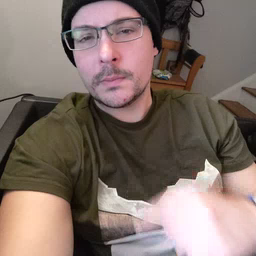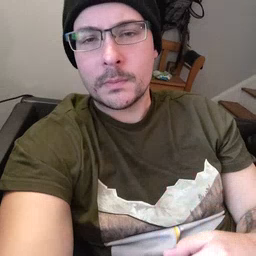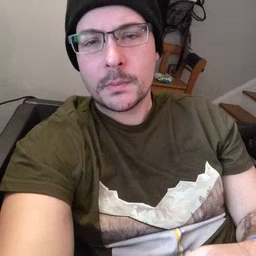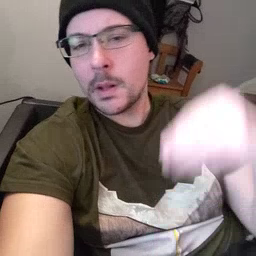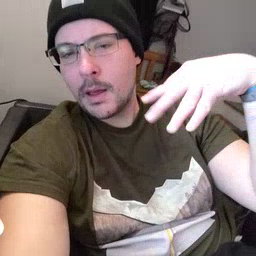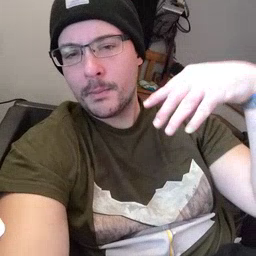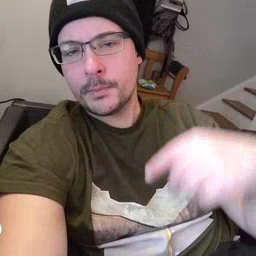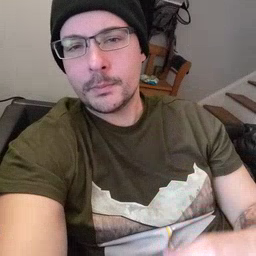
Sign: lamp